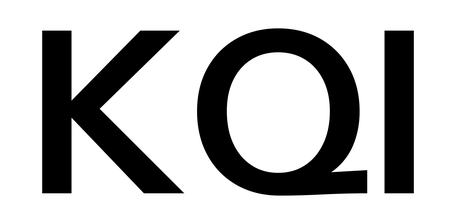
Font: InstrumentSans_SemiBold